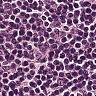
Metastatic tissue present: no